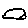
Label: cloud